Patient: sex M, age 64
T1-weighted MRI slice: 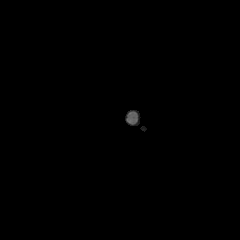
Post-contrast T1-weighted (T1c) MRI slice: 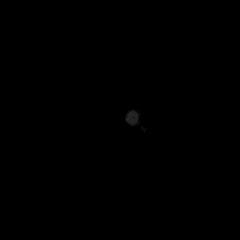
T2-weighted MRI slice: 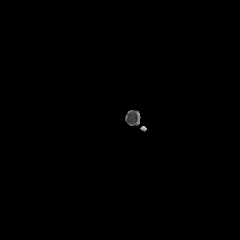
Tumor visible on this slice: no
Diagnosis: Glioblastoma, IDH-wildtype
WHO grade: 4